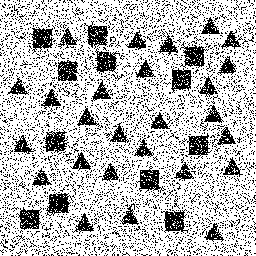
Squares: 12
Triangles: 26
Stars: 0
Total shapes: 38